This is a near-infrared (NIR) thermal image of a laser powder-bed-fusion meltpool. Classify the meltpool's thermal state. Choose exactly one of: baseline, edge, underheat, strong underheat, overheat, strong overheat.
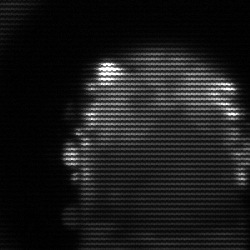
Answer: baseline